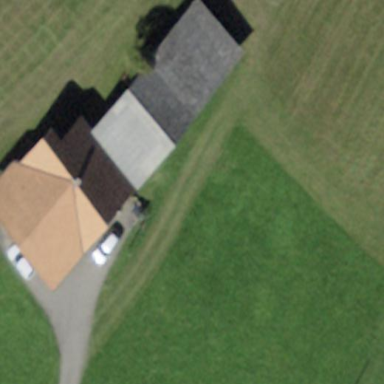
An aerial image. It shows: Rural barn.